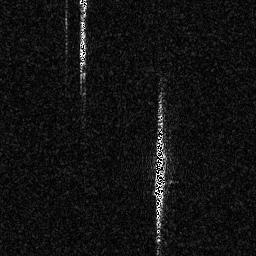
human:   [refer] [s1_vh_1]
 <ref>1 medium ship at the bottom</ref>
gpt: <box>[[58, 52, 65, 88, 0]]</box>